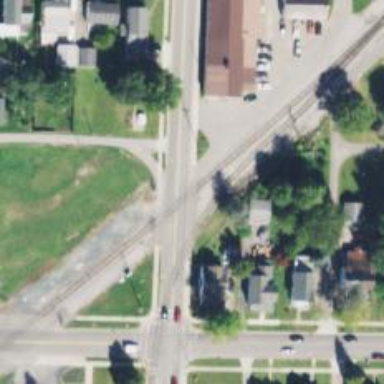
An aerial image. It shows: Railway crossing.